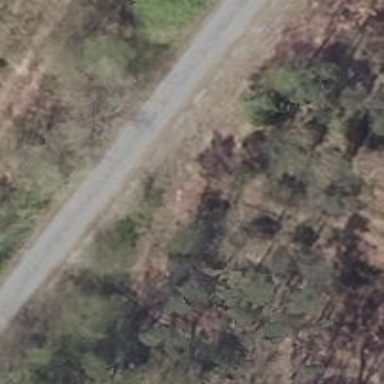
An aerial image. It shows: Unclassified road with grade3 tracktype. This road does not have any sidewalks.